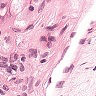
Metastatic tissue present: yes